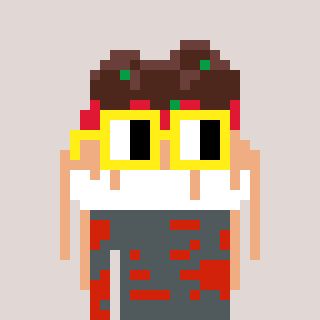
a pixel art character with square yellow glasses, a spaghetti-shaped head and a red-colored body on a warm background